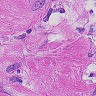
Metastatic tissue present: yes